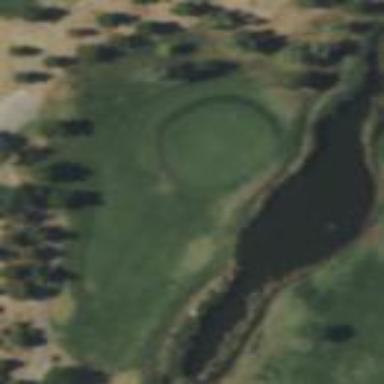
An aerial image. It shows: Area of rough grass used for golf.